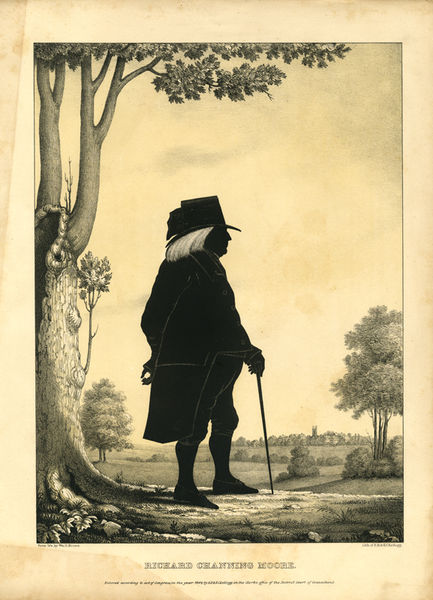
Titel: Richard Channing Moore (Folio of Silhouettes of Famous Men)
Künstler: Edmund Burke Kellogg
Standort: Amherst (Massachusetts, USA)
Institution: Mead Art Museum, Amherst College
Schlagwörter: baum, mann, schatten, bäume, landschaft, stadt, hut, profil, schwarz, park, wiese, zylinder, herr, baumstamm, horizont, haare, stock, grafik, silhouette, hands, hat, white, frack, black, dick, gray, grey, hair, old, portrait, yellow, print, bauch, strümpfe, hand, profile, flower, man, rocks, sky, tree, rinde, field, landscape, trees, male, noble, stand, grass, bushes, path, black and white, coat, buttons, walking, roots, jacket, writing, british, scene, person, leaves, trunk, ground, engraving, branches, cane, walking stick, outdoors, fields, tan, branch, stick, standing, text, short, tights, knees, fat, bark, bootds, white hair, guy, gray hair, brim, moore, sillouette, corpulent, heds, walking cane, stocky, rotund, richard, silhouetts, benjaman franklin, walking caane